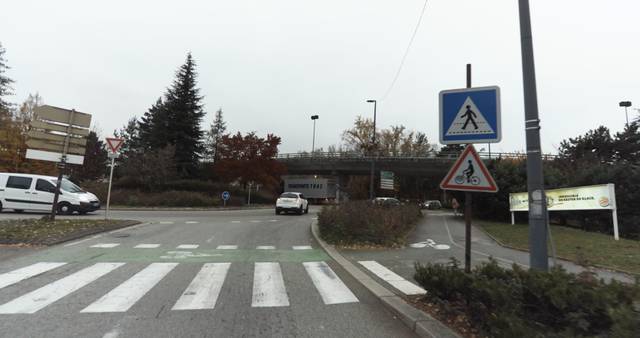
Region: France
Coordinates: 45.896, 6.112